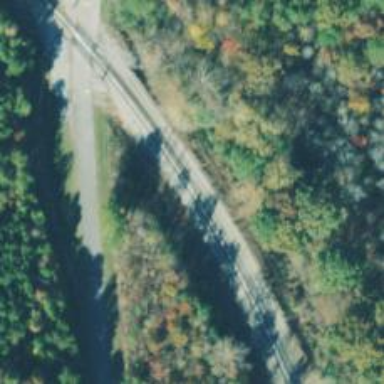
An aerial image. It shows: Railway track.